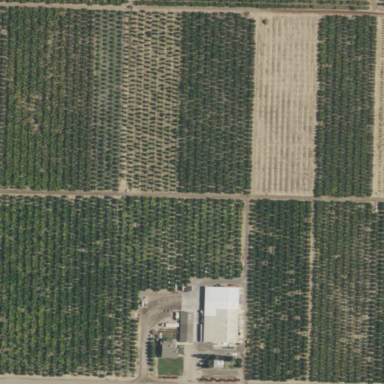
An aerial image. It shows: Orchard.